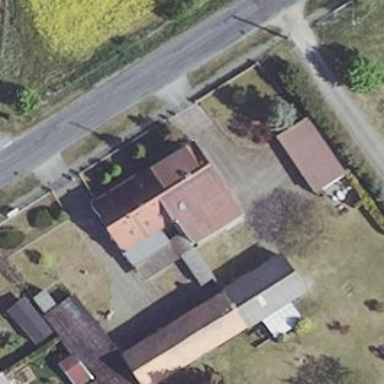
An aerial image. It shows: Semidetached house.